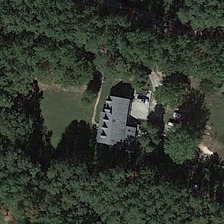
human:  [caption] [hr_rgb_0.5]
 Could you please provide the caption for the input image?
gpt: a gray building is surrounded by many green trees .

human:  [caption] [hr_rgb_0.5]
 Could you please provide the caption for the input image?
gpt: a gray building is surrounded by many green trees .

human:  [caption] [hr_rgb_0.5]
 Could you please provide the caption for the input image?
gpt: a gray building is surrounded by many green trees .

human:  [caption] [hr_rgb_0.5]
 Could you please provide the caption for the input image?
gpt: a gray building is surrounded by many green trees .

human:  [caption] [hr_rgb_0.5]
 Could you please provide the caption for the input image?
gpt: a gray building is surrounded by many green trees .